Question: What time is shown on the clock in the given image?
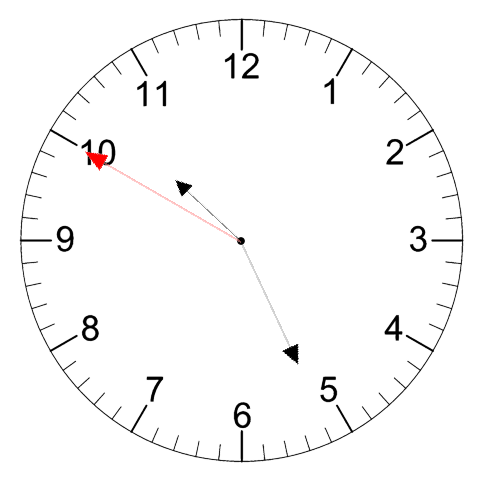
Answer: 10:25:50